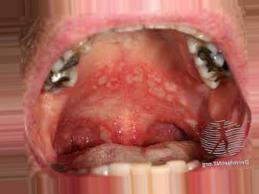
Condition: Mouth Ulcer